Question: I'm trying to clear a '<ul>' block of its '<li>' children, then 'append()' new '<li>' to the empty '<ul>'.
I'm (attempting) to use OOP JS for this, so the jQuery to initiate the code further down is this:
'''
$('#nav li a').click(function() {
TutorGroupPoints.yearClick($(this).attr("id"));
});
'''
Part of the code in this 'yearClick' function is:
'''
$('#nav ul').empty();
for (var i = 0; i < this.Sorted.length; i++) {
$('#nav ul').append('<li id="' + this.Sorted[i].id + '">' + this.Sorted[i].name + '</li>');
}
'''
'this.Sorted' is an array of items which is fully populated.
The HTML looks like this:
'''
<div id="nav">
<h2>Tutor Groups</h2>
<ul>
<li><a class="year" href="javascript:void(0);" title="Year 9" id="9">Year 9</a></li>
<li><a class="year" href="javascript:void(0);" title="Year 10" id="10">Year 10</a></li>
<li><a class="year" href="javascript:void(0);" title="Year 11" id="11">Year 11</a></li>
<li><a class="year" href="javascript:void(0);" title="Year 12" id="12">Year 12</a></li>
<li><a class="year" href="javascript:void(0);" title="Year 13" id="13">Year 13</a></li>
</ul>
</div>
'''
---
When I click on one of the '#nav li' anchors, it simply wipes the '<ul>' and doesn't 'append()' any new '<li>'. , if I comment the 'empty' out, the new '<li>'s append to the existing '<li>'s correctly.
Am I doing something wrong?
---
I've included 'console.log' functions and nothing appears amiss.

The full text of 'console.log' is:
'''
[
Object
id: "12117"
name: "11AB/Tp"
__proto__: Object
,
Object
id: "12118"
name: "11ABO/Tp"
__proto__: Object ,
Object , Object , Object , Object , Object , Object , Object , Object , Object , Object , Object , Object , Object
] compiler.php:32
<li id="12117">11AB/Tp</li> compiler.php:38
<li id="12118">11ABO/Tp</li> compiler.php:38
<li id="12119">11AN/Tp</li> compiler.php:38
<li id="12605">11DR/Tp</li> compiler.php:38
<li id="12626">11DST/Tp</li> compiler.php:38
<li id="12149">11JOR/Tp</li> compiler.php:38
<li id="12150">11LLU/Tp</li> compiler.php:38
<li id="12151">11MDA/Tp</li> compiler.php:38
<li id="12152">11ND/Tp</li> compiler.php:38
<li id="12153">11PD/Tp</li> compiler.php:38
<li id="12154">11RJ/Tp</li> compiler.php:38
<li id="12606">11SDI/Tp</li> compiler.php:38
<li id="12155">11ST/Tp</li> compiler.php:38
<li id="12607">11SW/Tp</li> compiler.php:38
<li id="12156">11VY/Tp</li>
'''
The full code can be found <URL>. I didn't include it originally because it uses VLE-specific API calls which tend to confuse matters if you're not familiar with them.
---
Thanks in advance,
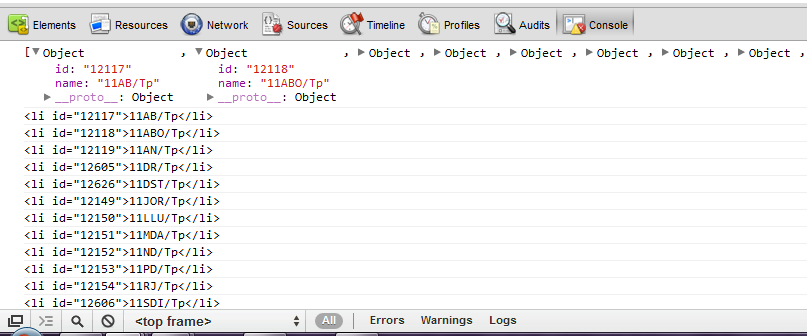
Answer: Now that you've shown the ACTUAL code and ACTUAL HTML, we can see that you are doing:
'''
$('#nav').empty();
'''
And, then trying to append to:
'''
$('#nav ul')
'''
But, the '.empty()' removed the 'ul' so the '$('#nav ul')' is an empty jQuery object (finds nothing in your page) so trying to append to it doesn't do anything. That also explains why removing the '.empty()' line lets the '.append()' work.
Change:
'''
$('#nav').empty();
'''
to:
'''
$('#nav ul').empty();
'''